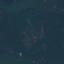
Land use / land cover class: Forest